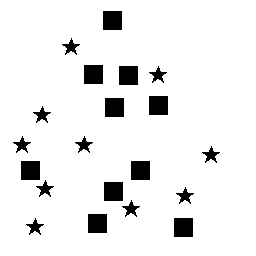
Squares: 10
Triangles: 0
Stars: 10
Total shapes: 20